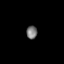
Tissue: prostate
Cell type: Myeloid cells
Senescence score: 0.9179
Nuclear area (px): 141
Mean DAPI intensity: 118.057